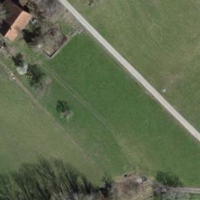
EUNIS habitat code: 24
Species observed at this site:
Euphorbia cyparissias